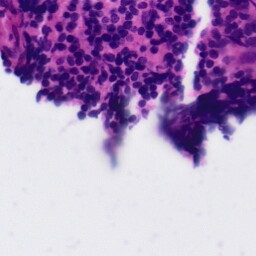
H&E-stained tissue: Tonsil